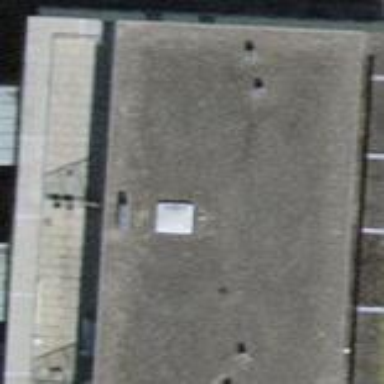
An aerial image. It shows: Flat-roofed apartment building.